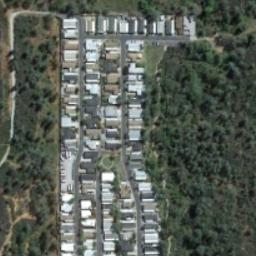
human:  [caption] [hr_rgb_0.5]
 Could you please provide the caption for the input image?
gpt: The dense mobile home park with lots of mobile homes is surrounded by a forest .

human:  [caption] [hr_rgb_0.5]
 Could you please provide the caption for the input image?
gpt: Here are four rows of white mobile homes .

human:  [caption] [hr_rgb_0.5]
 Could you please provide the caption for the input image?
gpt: The mobile home park is next to some trees .

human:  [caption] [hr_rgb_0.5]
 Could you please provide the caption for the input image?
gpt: There are many trees in the mobile home park .

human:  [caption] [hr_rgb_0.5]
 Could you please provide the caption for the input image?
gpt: There are many buildings in the mobile home park beside a green forest .